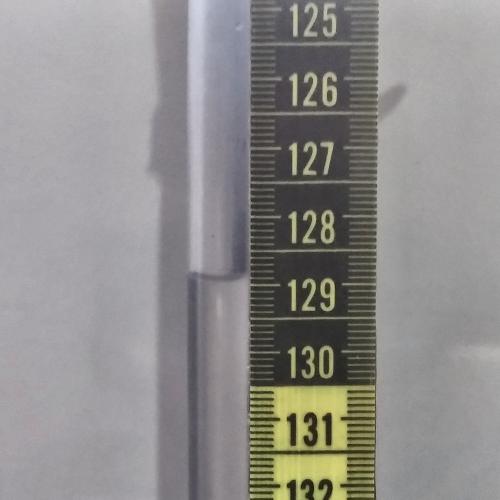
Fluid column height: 128.9 cm